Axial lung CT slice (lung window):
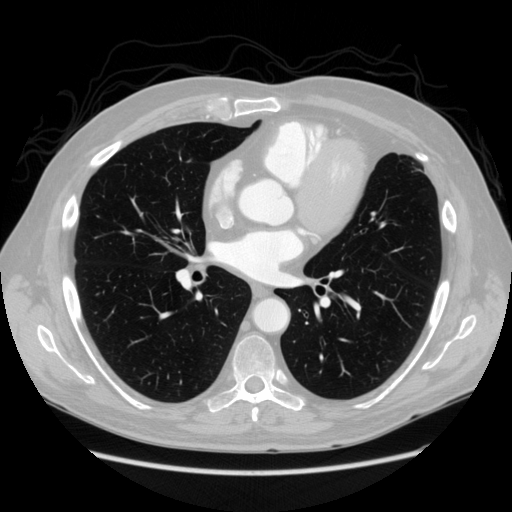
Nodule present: no